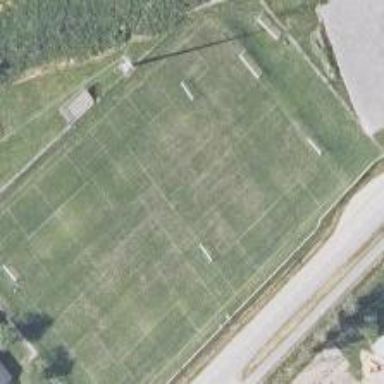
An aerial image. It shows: Soccer pitch for outdoor sports and leisure activities.